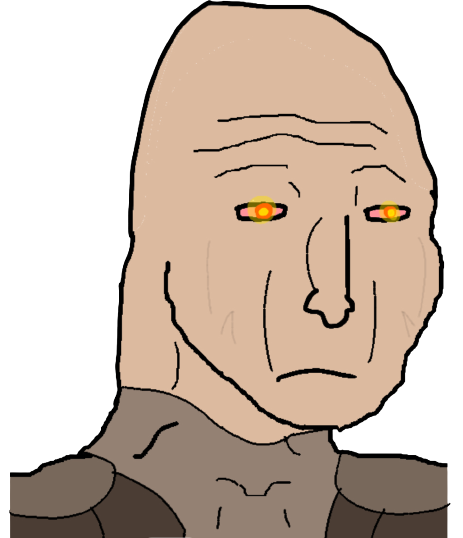
Label: 5_Alien